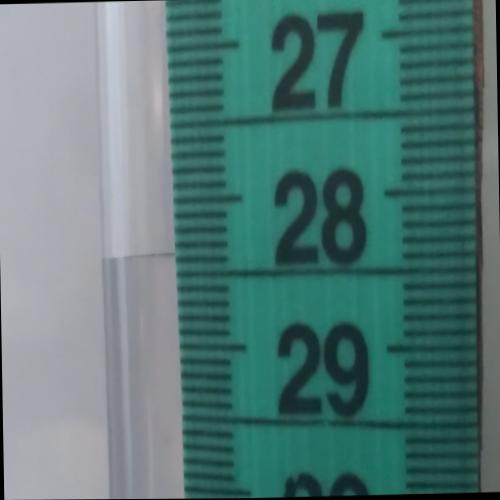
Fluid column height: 28.4 cm